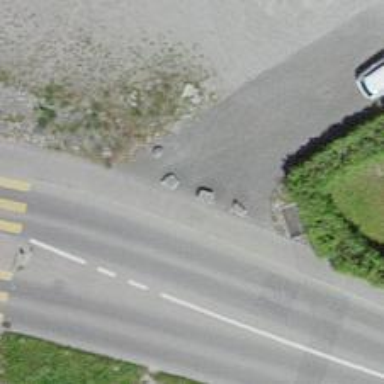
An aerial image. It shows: Block barrier.